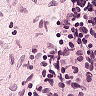
Metastatic tissue present: no